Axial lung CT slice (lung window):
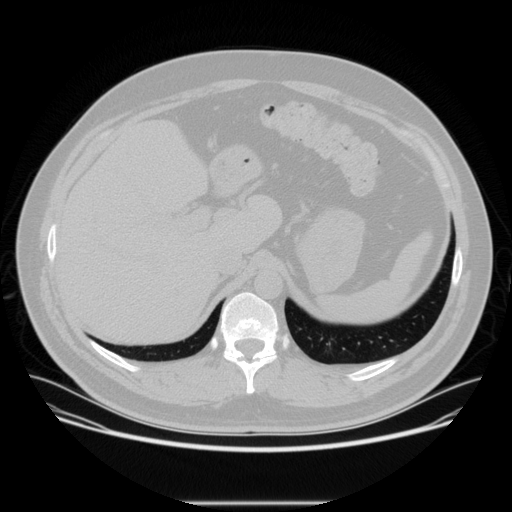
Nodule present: no